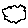
Label: cloud